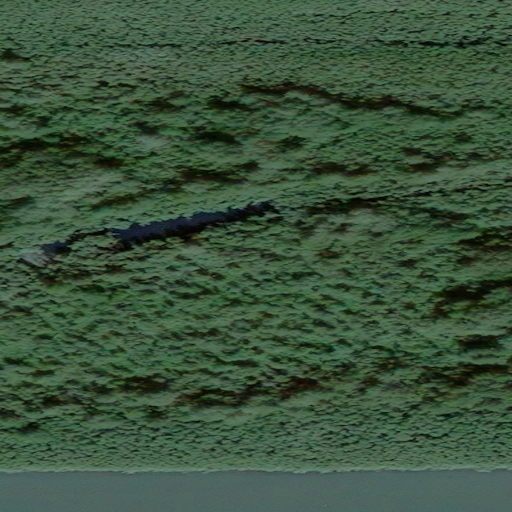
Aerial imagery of island in Alaska named Dasha Island containing only unknown